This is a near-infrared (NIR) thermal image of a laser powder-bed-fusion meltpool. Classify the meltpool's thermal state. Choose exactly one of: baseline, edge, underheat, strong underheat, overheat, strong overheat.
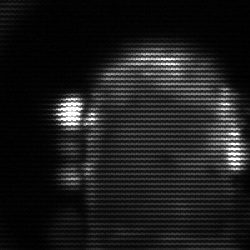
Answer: baseline